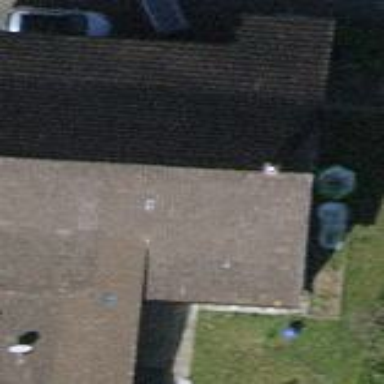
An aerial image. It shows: Terrace building.